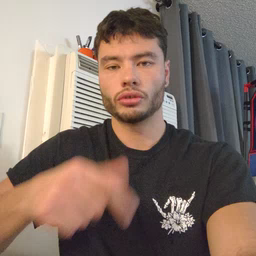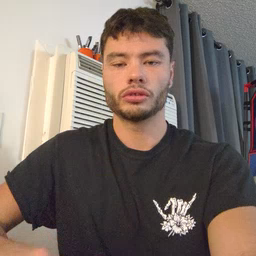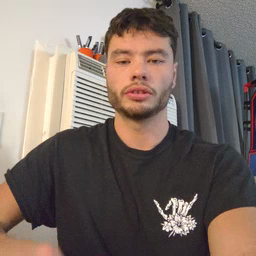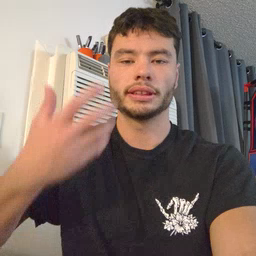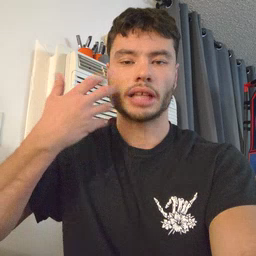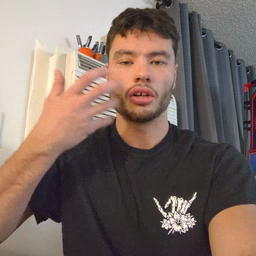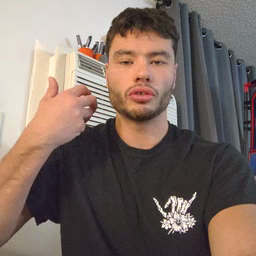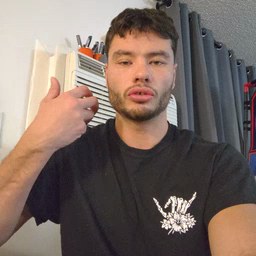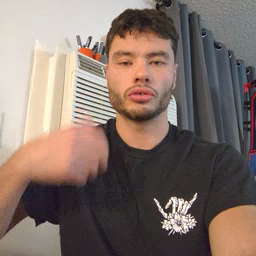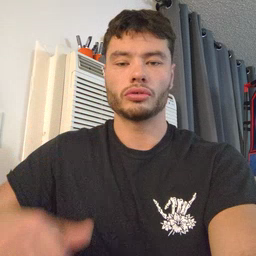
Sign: tiger